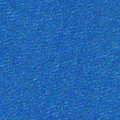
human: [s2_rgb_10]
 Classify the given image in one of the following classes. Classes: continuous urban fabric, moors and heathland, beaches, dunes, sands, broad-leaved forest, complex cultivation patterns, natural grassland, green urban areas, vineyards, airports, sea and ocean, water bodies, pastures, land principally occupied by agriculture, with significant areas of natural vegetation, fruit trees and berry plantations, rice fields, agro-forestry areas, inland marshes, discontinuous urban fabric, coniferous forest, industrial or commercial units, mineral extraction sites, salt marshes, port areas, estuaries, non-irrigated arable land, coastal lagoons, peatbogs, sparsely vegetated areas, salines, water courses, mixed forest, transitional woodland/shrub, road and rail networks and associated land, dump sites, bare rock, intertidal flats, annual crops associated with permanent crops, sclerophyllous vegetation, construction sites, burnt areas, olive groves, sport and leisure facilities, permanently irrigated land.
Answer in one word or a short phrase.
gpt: sea and ocean